Field crop: maize
Growth stage: 2
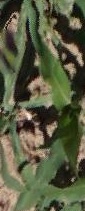
Species: maize